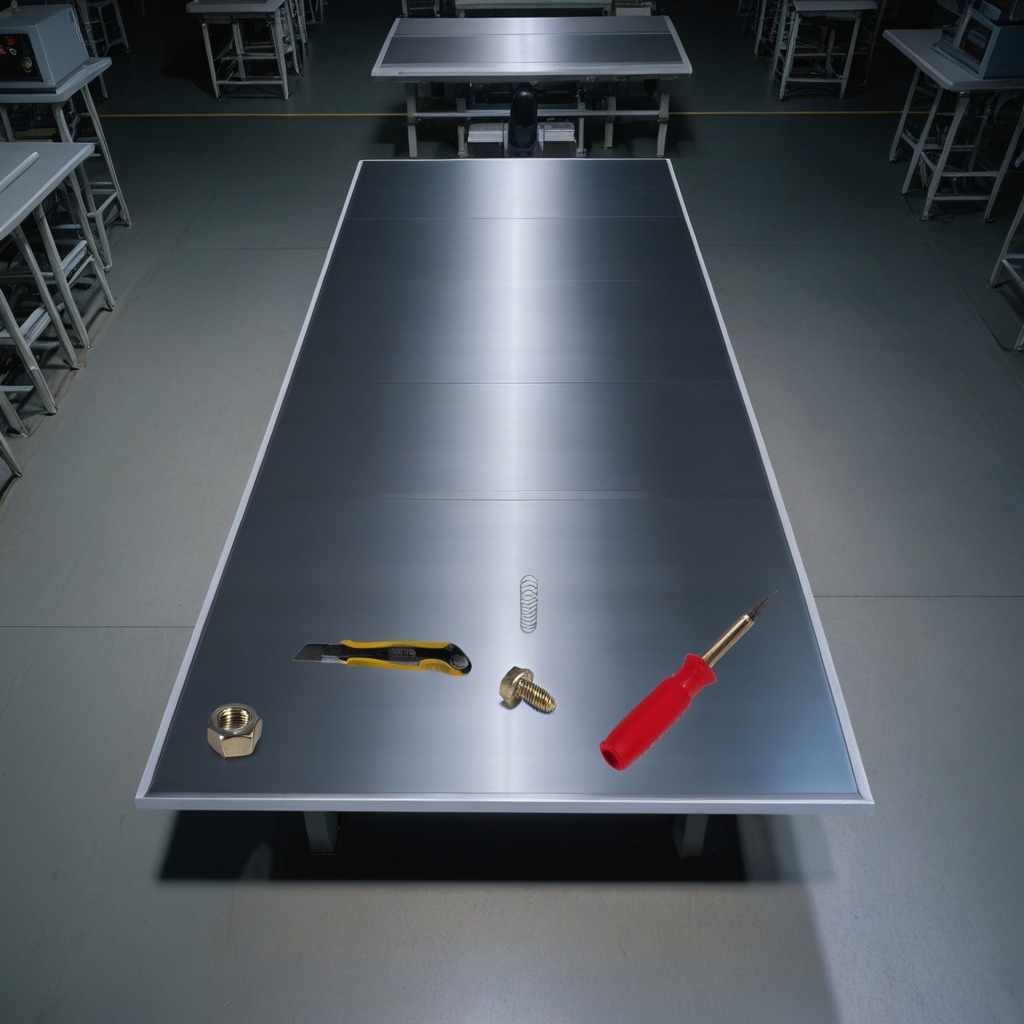
A utility knife, a metal machine screw, a coiled metal spring, a screwdriver, and a metal nut are lying on the clean empty table in the evening.